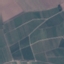
Land use / land cover class: PermanentCrop